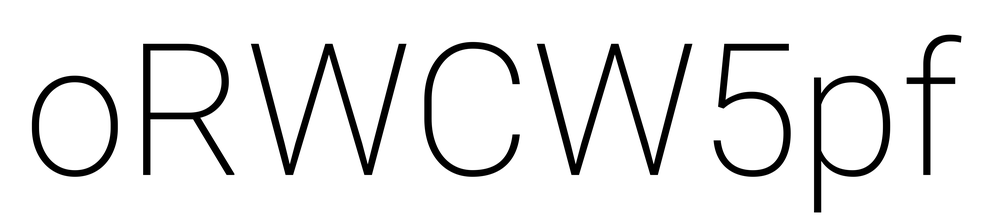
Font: Roboto_ExtraLight